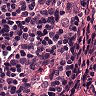
Metastatic tissue present: no